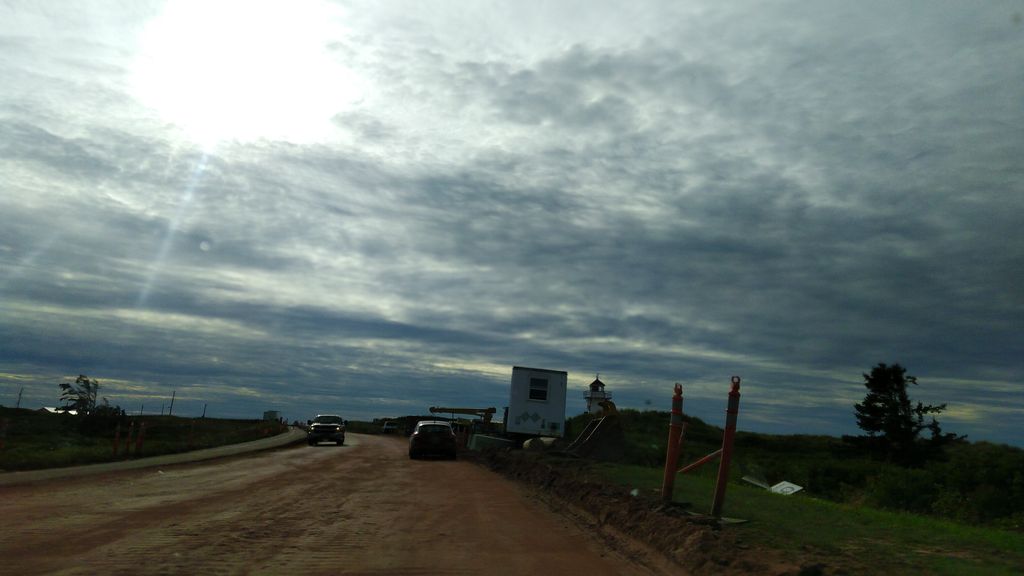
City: charlottetown